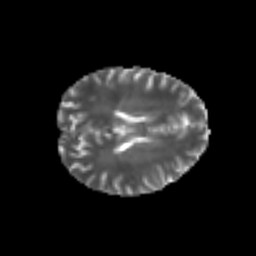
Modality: T2w
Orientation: axial
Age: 25
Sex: male
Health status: healthy